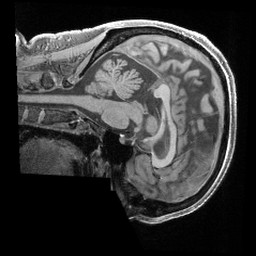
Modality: T1w
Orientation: sagittal
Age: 46
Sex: female
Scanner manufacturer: siemens
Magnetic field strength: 3 T
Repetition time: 2.4 s
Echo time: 0.00241 s